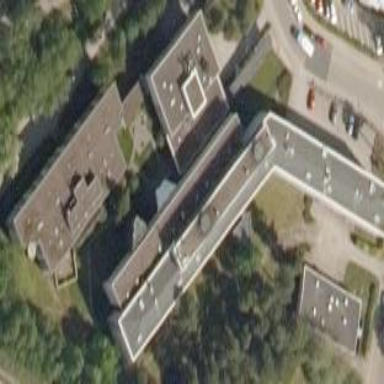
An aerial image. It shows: Building.